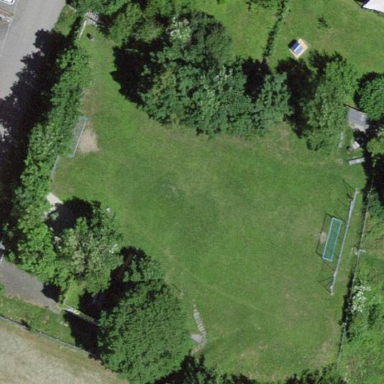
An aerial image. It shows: Playground area for leisure land.